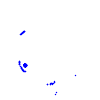
Particle: kaon